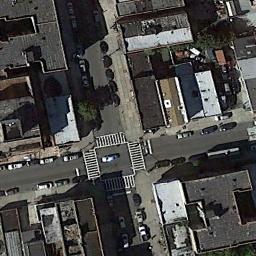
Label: intersection